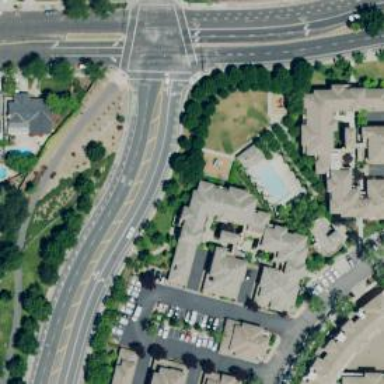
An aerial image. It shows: Secondary road with separate sidewalk.